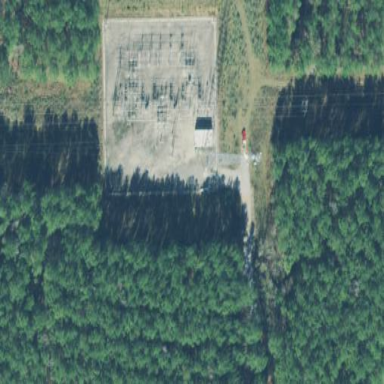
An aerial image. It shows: There is fence around switching substation.